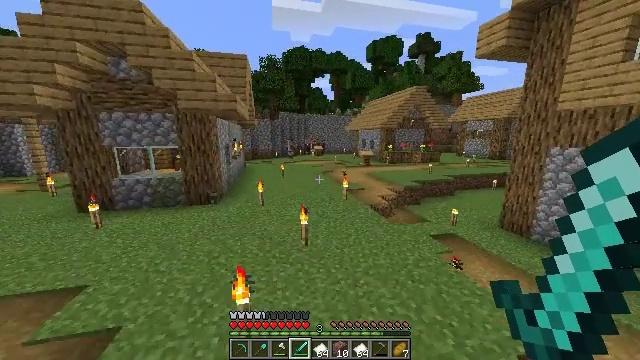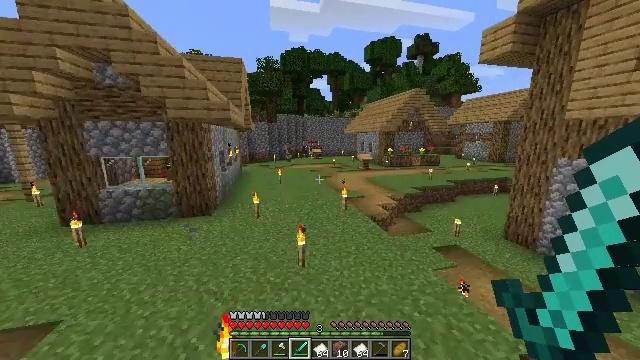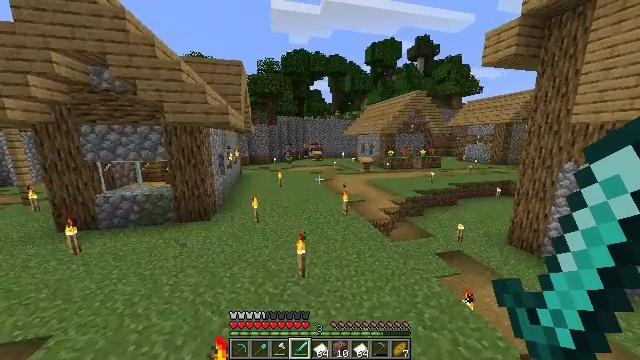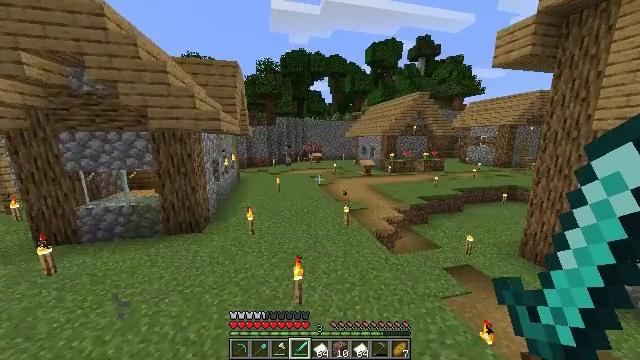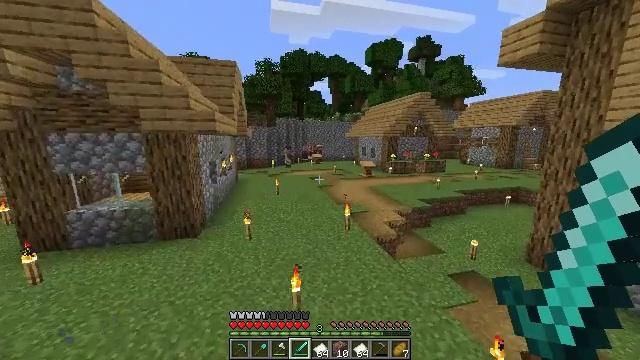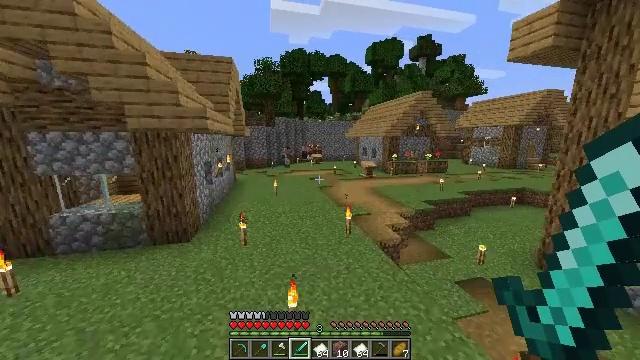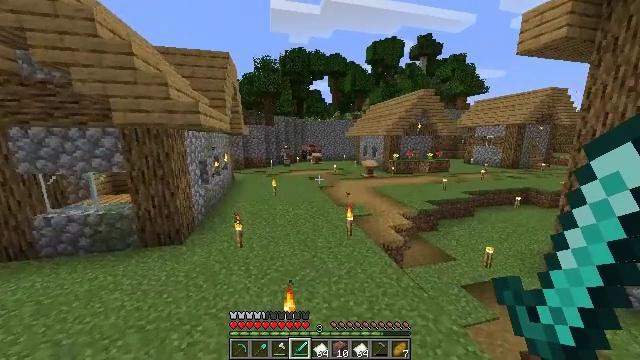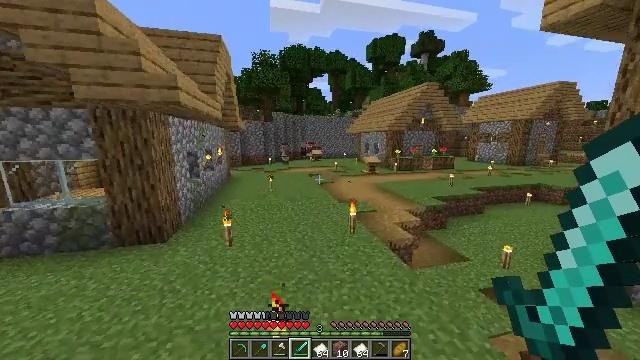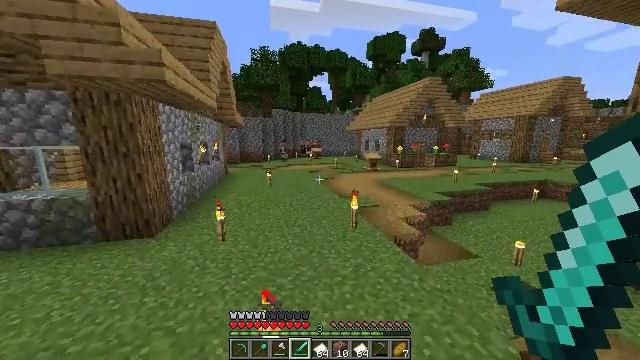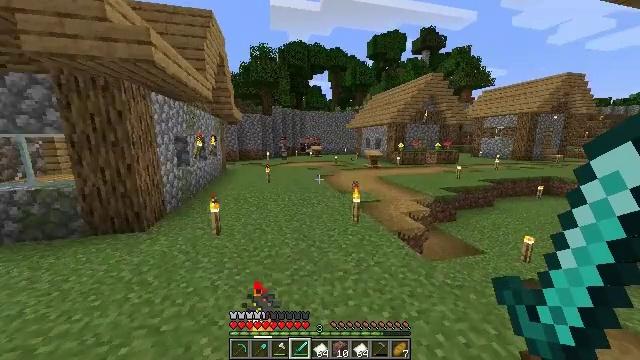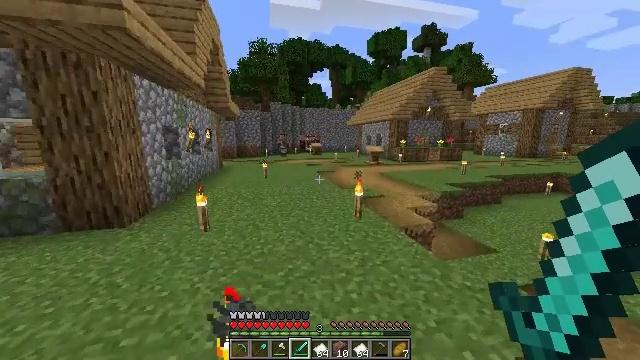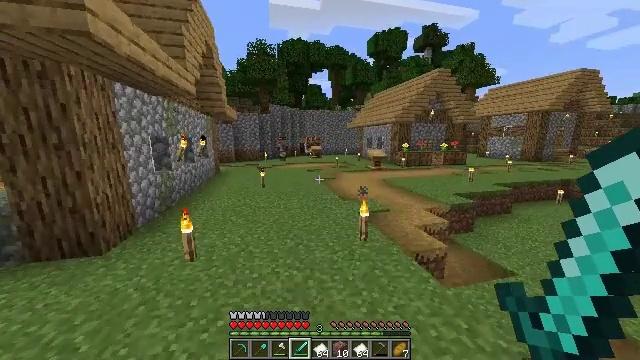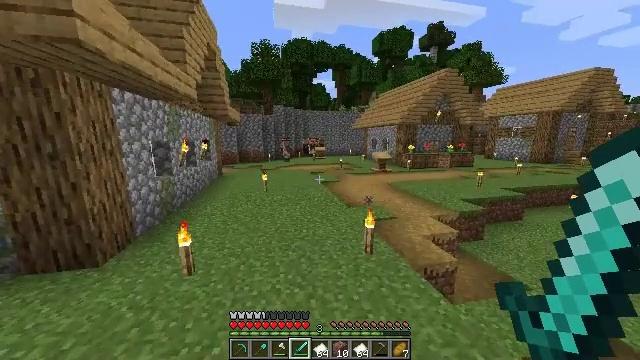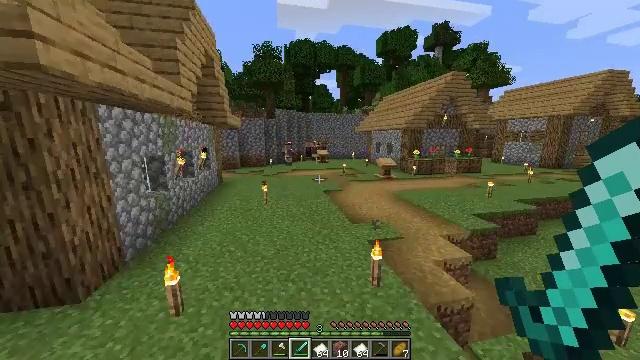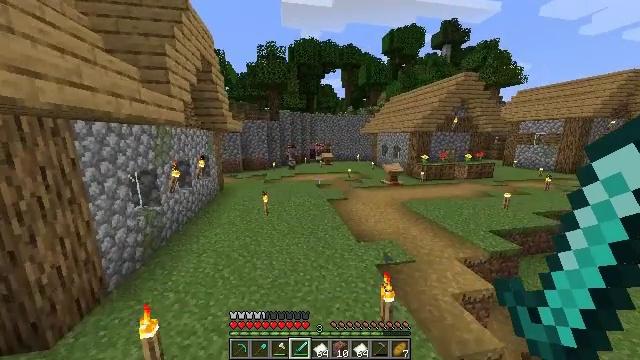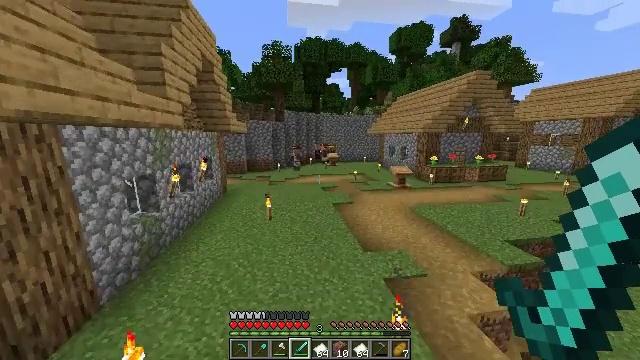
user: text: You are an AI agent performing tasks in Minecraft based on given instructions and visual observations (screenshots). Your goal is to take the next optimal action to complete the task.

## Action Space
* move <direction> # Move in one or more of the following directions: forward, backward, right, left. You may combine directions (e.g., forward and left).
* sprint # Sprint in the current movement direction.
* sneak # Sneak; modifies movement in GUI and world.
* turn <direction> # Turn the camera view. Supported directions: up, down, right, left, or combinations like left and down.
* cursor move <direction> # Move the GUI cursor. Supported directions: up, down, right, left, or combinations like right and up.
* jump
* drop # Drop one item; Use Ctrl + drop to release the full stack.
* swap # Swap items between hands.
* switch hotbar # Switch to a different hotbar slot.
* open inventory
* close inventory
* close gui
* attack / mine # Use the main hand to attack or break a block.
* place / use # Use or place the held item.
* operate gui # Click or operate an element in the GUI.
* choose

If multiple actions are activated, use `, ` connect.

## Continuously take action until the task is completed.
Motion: motion action
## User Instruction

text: Craft an emerald.
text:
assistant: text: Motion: move forward, sprint, jump
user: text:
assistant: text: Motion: move forward, sprint, jump
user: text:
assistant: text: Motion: move forward, sprint, jump
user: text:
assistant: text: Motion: move forward, sprint, jump
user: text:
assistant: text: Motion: move forward, sprint, jump
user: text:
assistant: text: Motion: move forward, sprint, jump
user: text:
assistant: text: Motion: move forward, sprint, jump
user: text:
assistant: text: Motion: move forward, sprint, jump
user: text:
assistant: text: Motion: move forward, sprint, jump
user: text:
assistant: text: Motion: move forward, sprint, jump
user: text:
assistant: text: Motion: move forward, sprint, jump
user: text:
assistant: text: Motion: move forward, sprint, turn left, jump
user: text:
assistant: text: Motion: move forward, sprint, jump
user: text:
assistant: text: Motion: move forward, sprint, turn left, jump
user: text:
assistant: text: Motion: move forward, sprint, turn left, jump
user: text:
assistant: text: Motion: move forward, sprint, turn left, jump
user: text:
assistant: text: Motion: move forward, sprint, jump
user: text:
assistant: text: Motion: move forward, sprint, jump
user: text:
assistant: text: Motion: move forward, sprint, jump
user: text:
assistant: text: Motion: move forward, sprint, jump
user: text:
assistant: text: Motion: move forward, sprint, jump
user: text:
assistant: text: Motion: move forward, sprint, jump
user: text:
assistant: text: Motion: move forward, sprint, jump
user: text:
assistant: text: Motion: move forward, sprint, jump
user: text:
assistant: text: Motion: move forward, sprint, jump
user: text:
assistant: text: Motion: move forward, sprint, jump
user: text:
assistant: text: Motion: move forward, sprint, jump
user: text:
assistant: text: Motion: move forward, sprint, jump
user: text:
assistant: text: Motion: move forward, sprint, jump
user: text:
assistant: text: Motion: move forward, sprint, jump